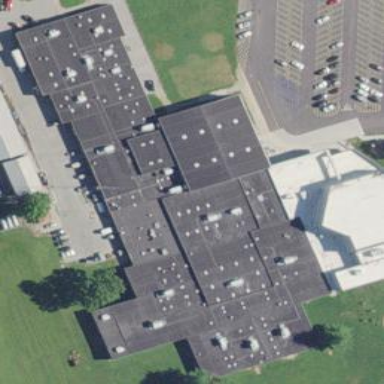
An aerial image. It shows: School building.